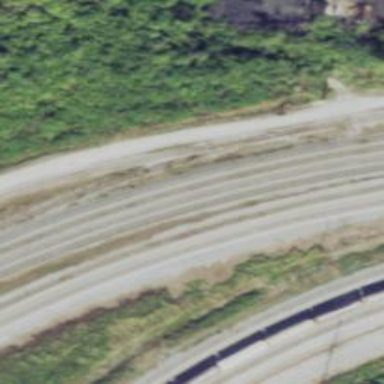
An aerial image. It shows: Railway yard used for servicing trains.